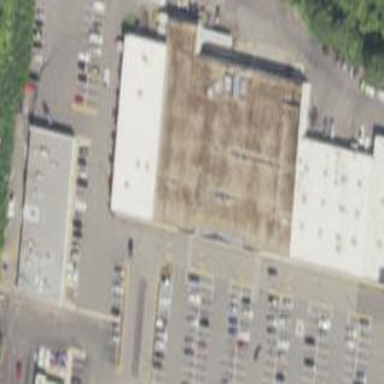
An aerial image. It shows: Supermarket.